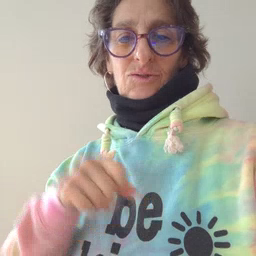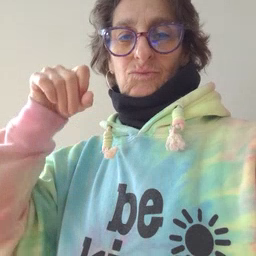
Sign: drop